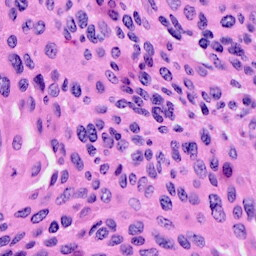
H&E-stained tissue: Cervix